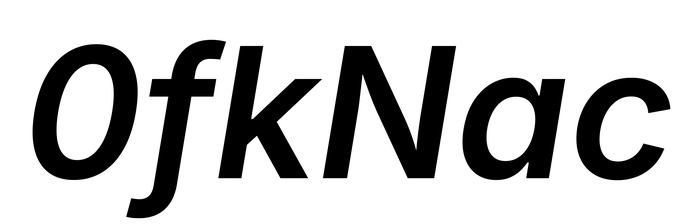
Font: Inter-Italic_SemiBold_Italic